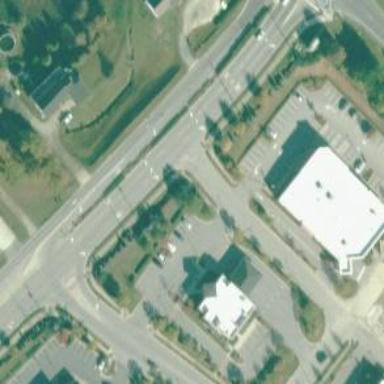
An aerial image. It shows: Marked crossing on the road.